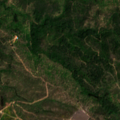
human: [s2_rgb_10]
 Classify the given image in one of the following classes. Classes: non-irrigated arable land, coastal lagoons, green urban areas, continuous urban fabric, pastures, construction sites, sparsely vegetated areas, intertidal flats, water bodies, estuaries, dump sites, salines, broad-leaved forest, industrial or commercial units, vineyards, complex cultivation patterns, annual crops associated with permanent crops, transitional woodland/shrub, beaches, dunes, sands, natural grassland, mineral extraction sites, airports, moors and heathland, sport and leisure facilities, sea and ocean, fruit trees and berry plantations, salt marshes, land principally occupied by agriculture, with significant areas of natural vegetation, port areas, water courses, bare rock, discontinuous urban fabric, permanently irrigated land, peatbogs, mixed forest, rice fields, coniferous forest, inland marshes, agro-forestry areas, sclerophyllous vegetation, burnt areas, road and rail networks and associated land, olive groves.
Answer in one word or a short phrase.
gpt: continuous urban fabric